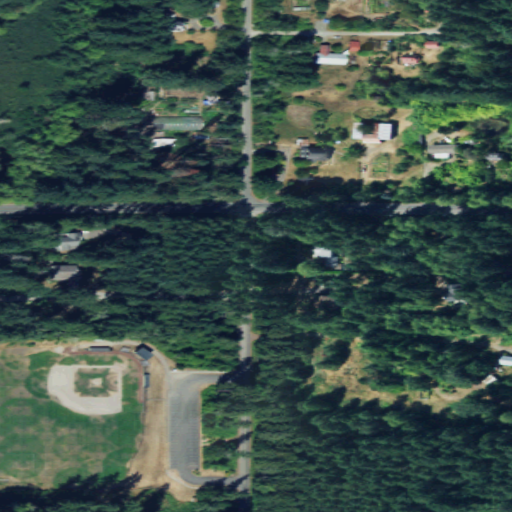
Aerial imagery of island in Washington named Bainbridge Island containing open development, low intensity development, evergreen forest, mixed forest, woody wetlands, shrub, medium intensity development, pasture, and high intensity development